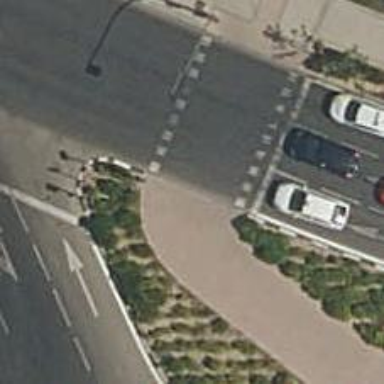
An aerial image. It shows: Kerb serving as barrier.